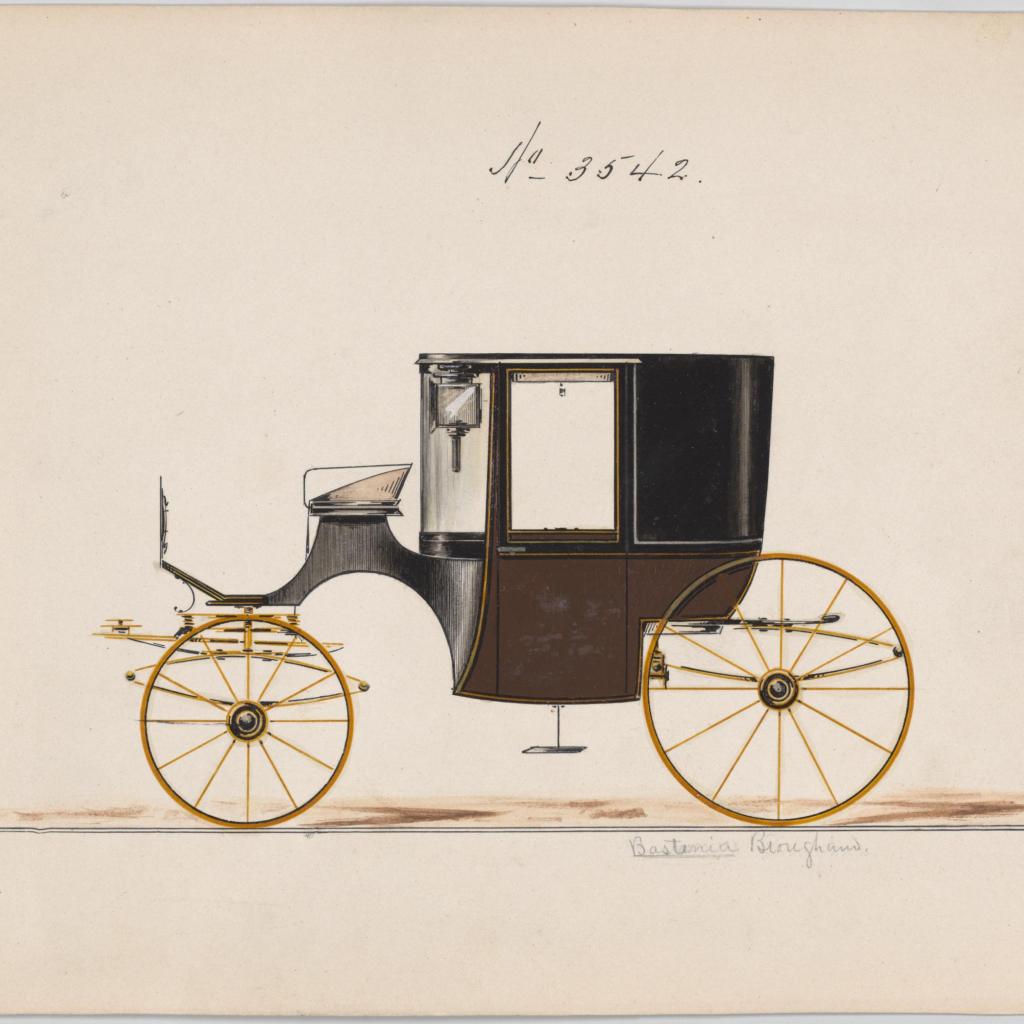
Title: Design for Coupé, no. 3542
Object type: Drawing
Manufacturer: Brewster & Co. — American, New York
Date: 1879
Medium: Pen and black ink, watercolor and gouache with gum arabic and metallic ink
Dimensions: sheet: 6 7/8 x 9 3/8 in. (17.5 x 23.8 cm)
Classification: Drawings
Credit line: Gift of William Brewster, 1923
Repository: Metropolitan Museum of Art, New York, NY